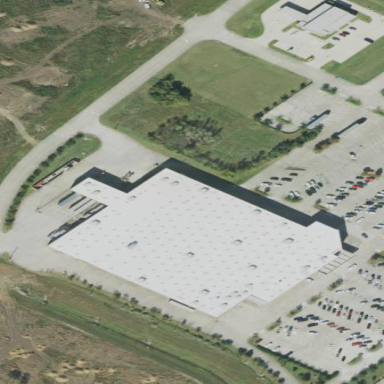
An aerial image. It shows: Wholesale shop within building.